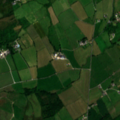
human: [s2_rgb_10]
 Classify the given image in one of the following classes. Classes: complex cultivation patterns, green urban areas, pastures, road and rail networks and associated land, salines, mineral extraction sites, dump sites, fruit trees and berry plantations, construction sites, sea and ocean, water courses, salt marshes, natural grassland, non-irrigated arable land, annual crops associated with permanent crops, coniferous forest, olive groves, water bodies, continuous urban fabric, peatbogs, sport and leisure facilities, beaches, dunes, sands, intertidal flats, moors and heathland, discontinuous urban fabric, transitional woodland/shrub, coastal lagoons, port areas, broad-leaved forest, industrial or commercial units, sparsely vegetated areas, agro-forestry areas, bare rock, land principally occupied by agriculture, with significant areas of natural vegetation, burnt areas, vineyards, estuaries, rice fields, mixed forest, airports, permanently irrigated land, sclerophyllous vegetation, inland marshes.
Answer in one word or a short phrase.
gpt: pastures, moors and heathland